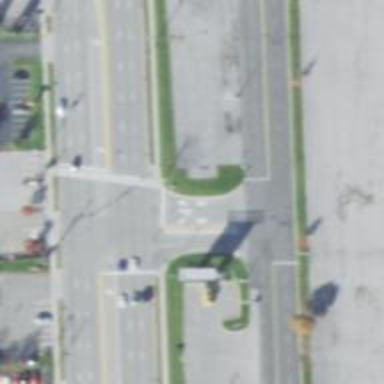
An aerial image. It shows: Unmarked crossing on footway.